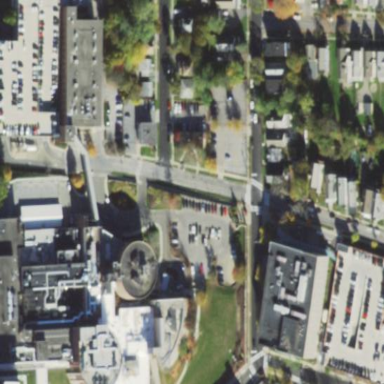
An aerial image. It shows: Hospital building.